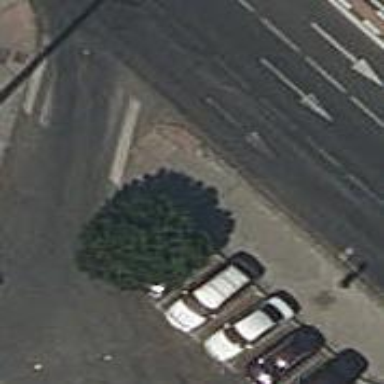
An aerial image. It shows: Kerb barrier.